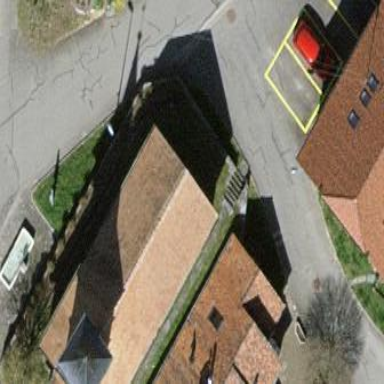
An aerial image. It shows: Church which is place of worship.